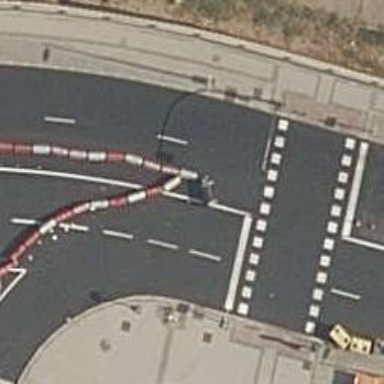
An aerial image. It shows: Road with traffic signals.